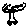
Label: tree